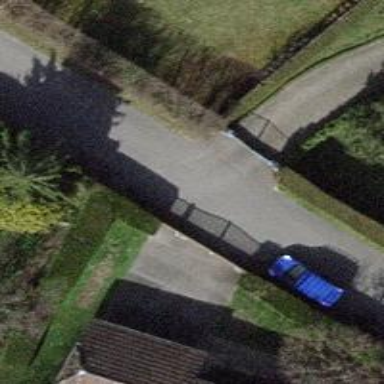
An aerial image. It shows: Alleyway designated as service road.